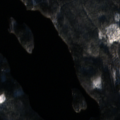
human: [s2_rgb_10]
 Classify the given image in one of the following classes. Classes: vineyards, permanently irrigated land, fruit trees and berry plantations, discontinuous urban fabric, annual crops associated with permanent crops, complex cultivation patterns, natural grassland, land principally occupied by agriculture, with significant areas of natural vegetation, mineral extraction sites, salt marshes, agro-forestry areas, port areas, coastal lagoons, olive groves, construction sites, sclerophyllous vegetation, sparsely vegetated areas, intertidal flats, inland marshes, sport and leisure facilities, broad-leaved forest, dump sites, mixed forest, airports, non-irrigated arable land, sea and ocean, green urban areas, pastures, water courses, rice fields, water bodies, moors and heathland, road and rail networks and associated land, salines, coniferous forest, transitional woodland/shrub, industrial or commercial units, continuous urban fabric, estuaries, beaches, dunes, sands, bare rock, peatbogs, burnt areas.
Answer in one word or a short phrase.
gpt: coniferous forest, mixed forest, water bodies